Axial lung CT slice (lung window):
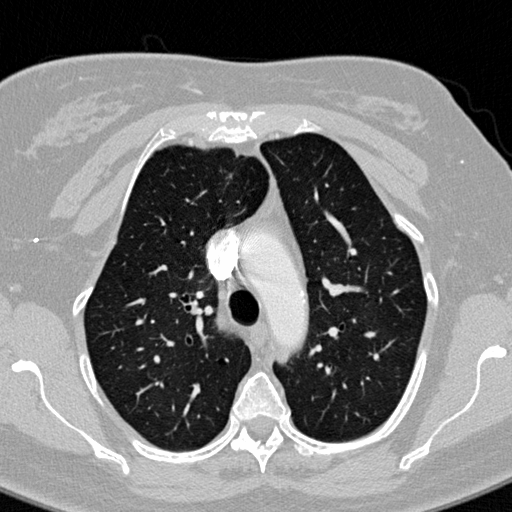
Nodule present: no